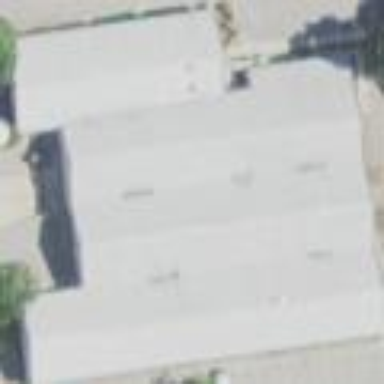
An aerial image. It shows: Commercial building.